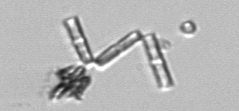
Label: Thalassionema